Field crop: maize
Growth stage: 2
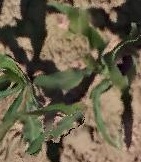
Species: maize